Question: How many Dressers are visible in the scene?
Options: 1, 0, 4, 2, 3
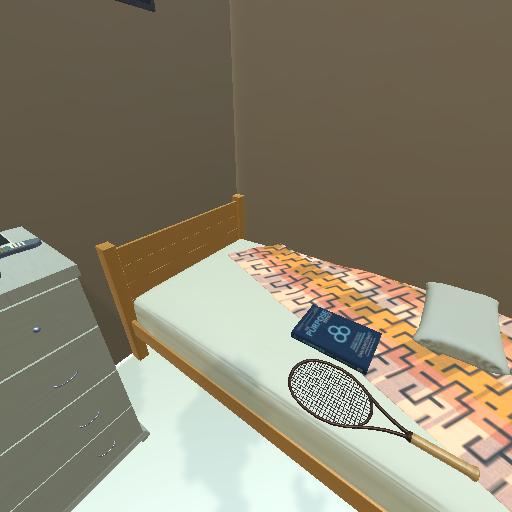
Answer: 1